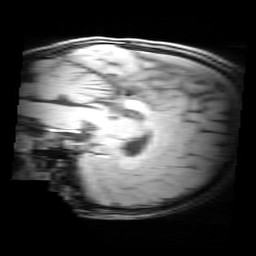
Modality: MP2RAGE
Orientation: sagittal
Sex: female
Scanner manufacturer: siemens
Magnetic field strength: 3 T
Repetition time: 5 s
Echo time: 0.00355 s